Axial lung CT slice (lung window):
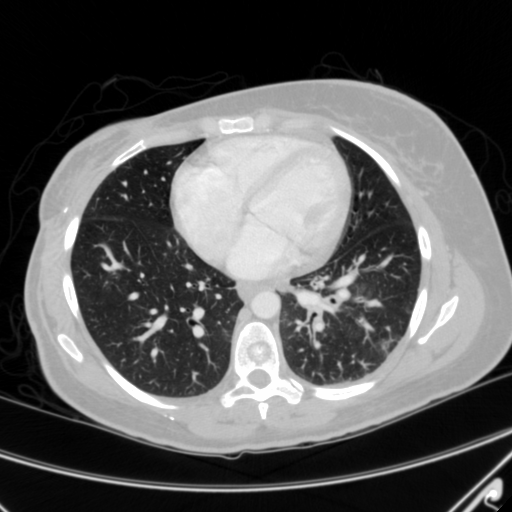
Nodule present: no